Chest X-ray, AP view. Patient: 25 years old, sex M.
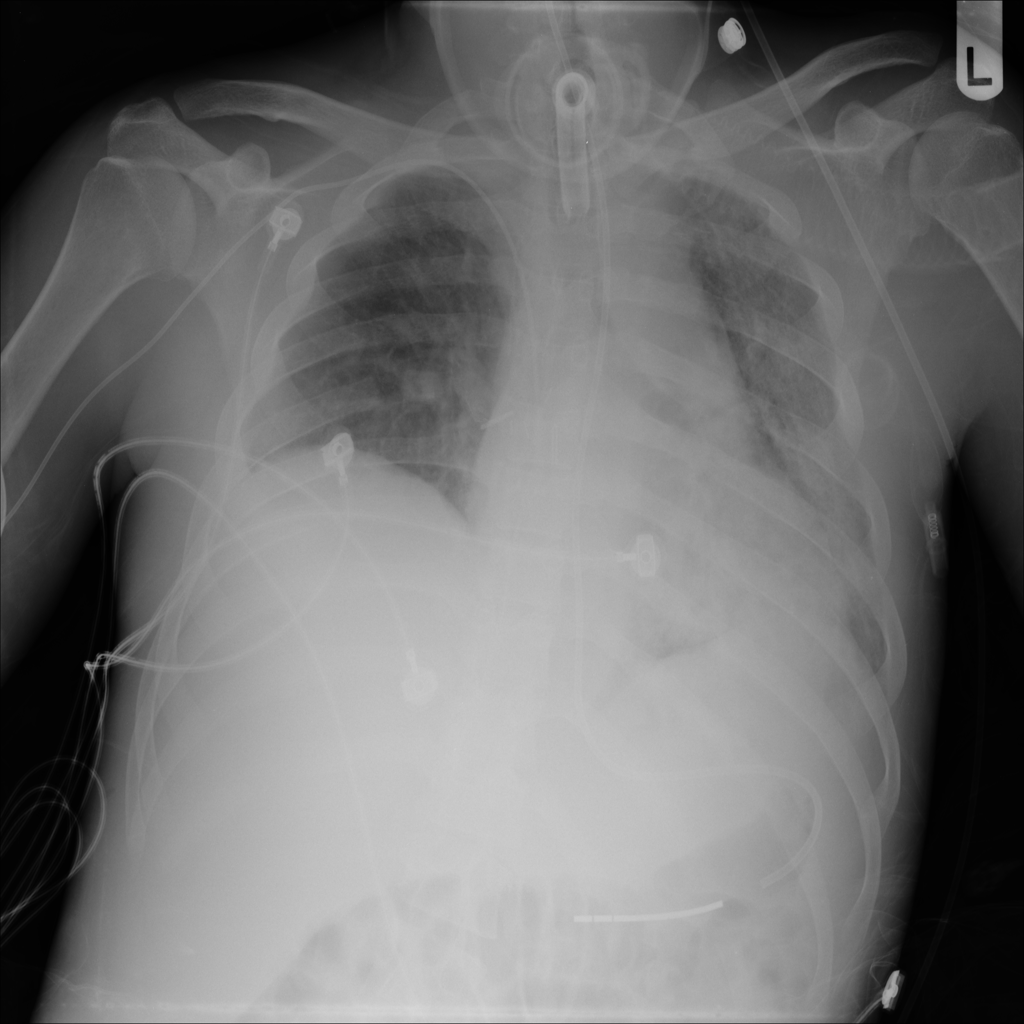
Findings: Infiltration, Pneumonia